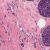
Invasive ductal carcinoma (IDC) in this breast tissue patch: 0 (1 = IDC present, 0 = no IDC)